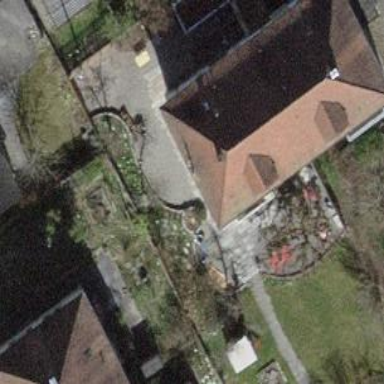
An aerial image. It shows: Semi-detached house.